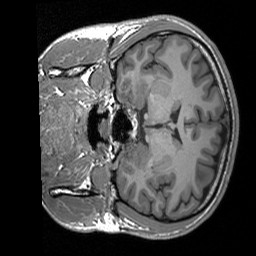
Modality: T1w
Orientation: coronal
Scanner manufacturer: siemens
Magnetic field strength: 3 T
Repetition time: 1.76 s
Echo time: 0.0022 s